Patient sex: M
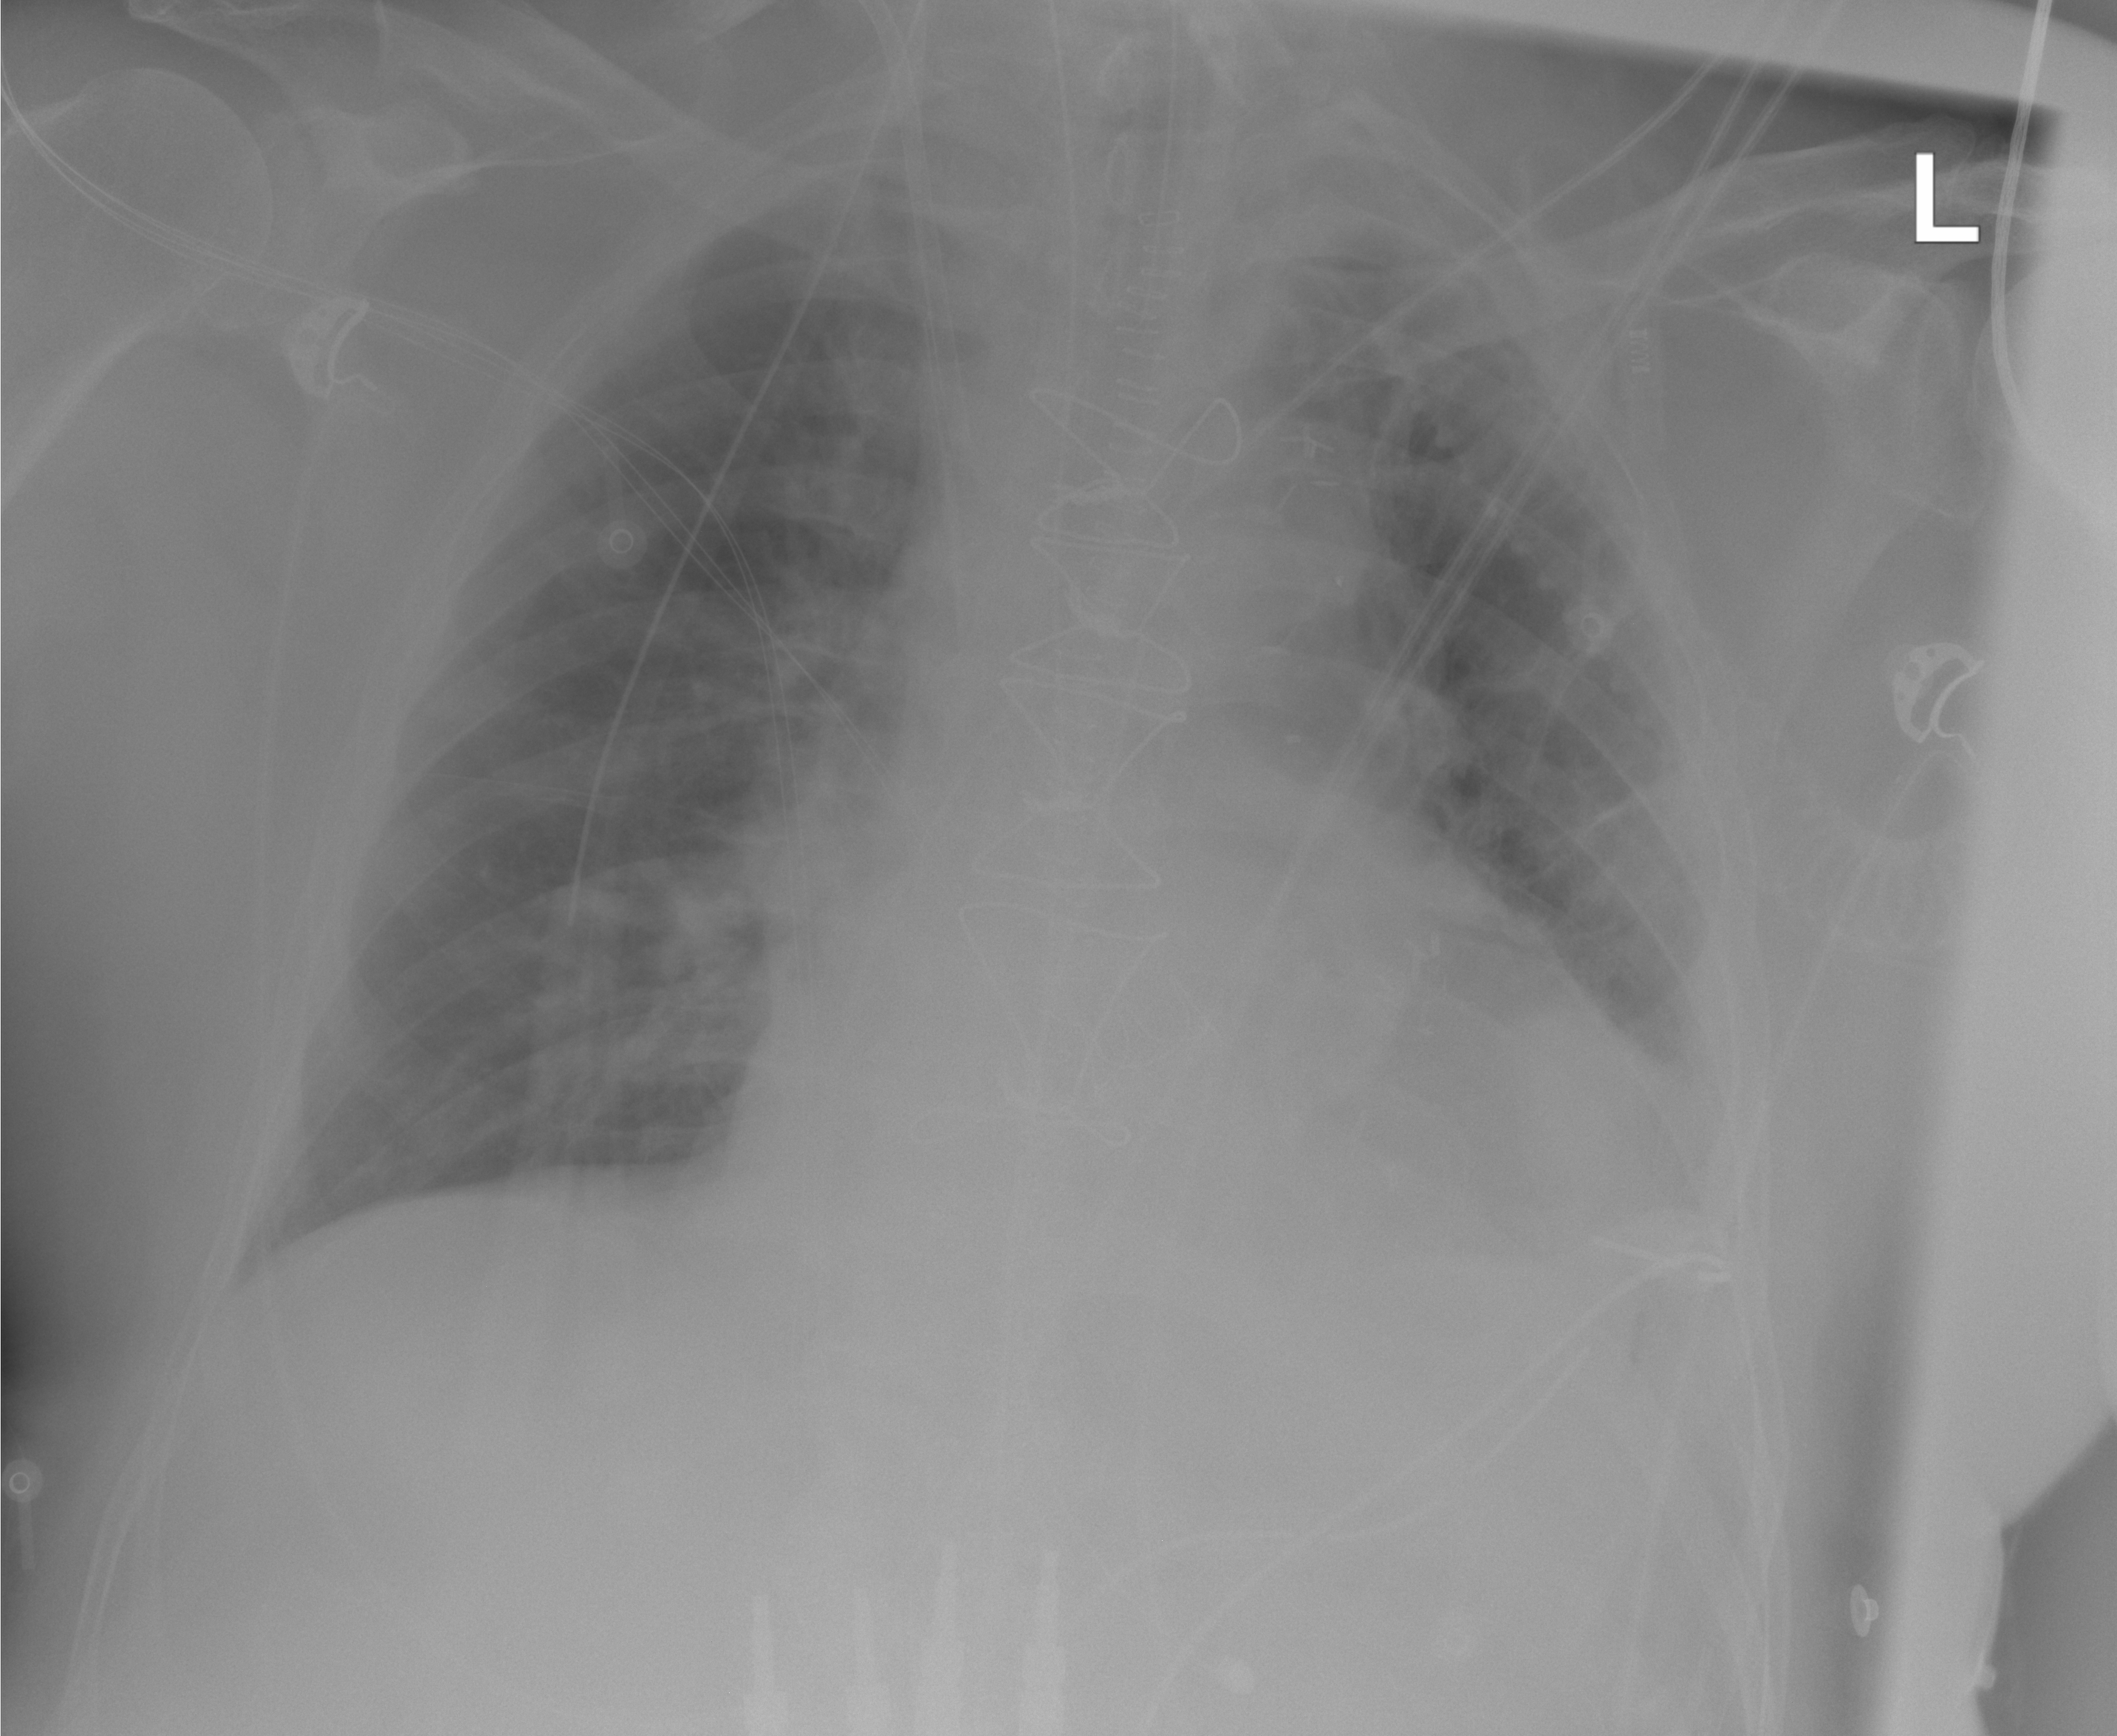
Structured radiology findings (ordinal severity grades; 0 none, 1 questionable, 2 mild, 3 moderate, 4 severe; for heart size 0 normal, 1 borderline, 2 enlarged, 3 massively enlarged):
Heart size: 2
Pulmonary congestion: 0
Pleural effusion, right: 0
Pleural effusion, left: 1
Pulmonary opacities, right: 0
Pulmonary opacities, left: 0
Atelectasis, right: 0
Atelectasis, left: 1